Question: My group and I are making a program, where we have a tree structure. In this tree structure we have made it such that a category can contain it self. The program is based on your expenses, so an example could be:
You have bought 4 milk. The 4 items of milk are placed in the category "Milk". Each entry of milk has the price (along with other individual information) in another class which category aggregates.
The trick is that we want the category class to be able to contain it self, so:
The category "milk" is part of the category "Dairy Products", which in terms are part of the category "Groceries".
The reason we want it to be like that, is so we can move batches of products at the time. So if you want to move Milk to a category called "Morning Stuff" you wouldn't have to move every single one, but instead just the entire category.
The picture is how our current category class is modelled, but we were told we couldn't do it without much further explanation. Does UML allow this? If not, how can we model it with UML?

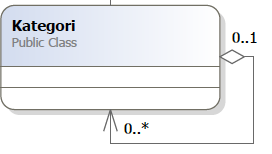
Answer: Yes, UML allows associations from a class to itself. Likewise aggregations and even compositions are allowed this way.
The image you posted shows an aggregation while from your description I would have chosen a composition (filled diamond): a category has one or no parent; a category is somewhat defined by its children; if a category gets deleted all children are deleted as well.
A longer comparison between aggregation and composition can be found <URL>.